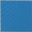
Piece: xx